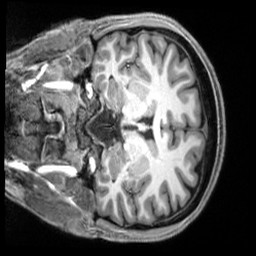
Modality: T1w
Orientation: coronal
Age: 31
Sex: male
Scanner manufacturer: siemens
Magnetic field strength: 3 T
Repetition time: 2.3 s
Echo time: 0.00229 s